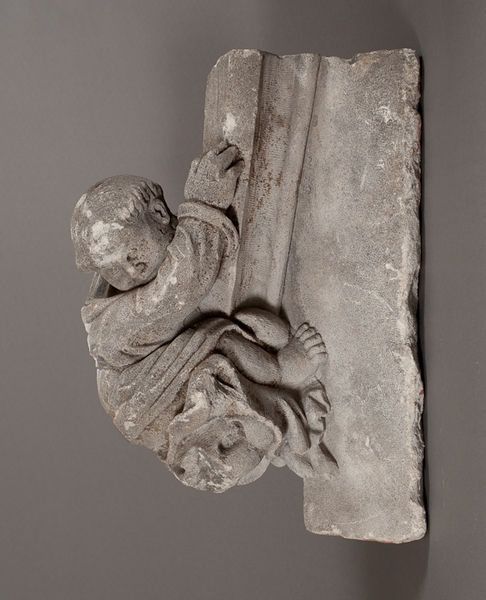
Titel: Fragment of Corbel Representing Monk with Pig from Rouen
Standort: Amherst (Massachusetts, USA)
Institution: Mead Art Museum, Amherst College
Schlagwörter: robes, white, face, gray, grey, hair, old, robe, sit, sitting, wall, looking, hand, man, rock, stone, head, boy, child, feet, falling, sculpture, statue, marble, italy, rome, prayer, vertical, foot, monk, medieval, fingers, figure, chinese, lying, sleep, china, hanging, hold, pray, greece, kind, frown, holding, coffin, toes, carved, carve, friar, climb, partial, slab